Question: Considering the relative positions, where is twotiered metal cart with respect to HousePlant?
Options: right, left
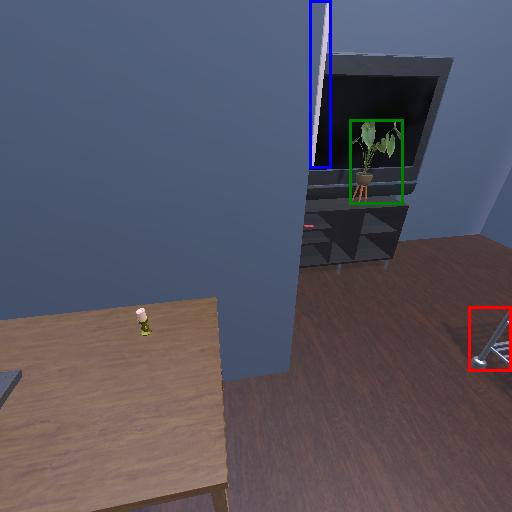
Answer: right